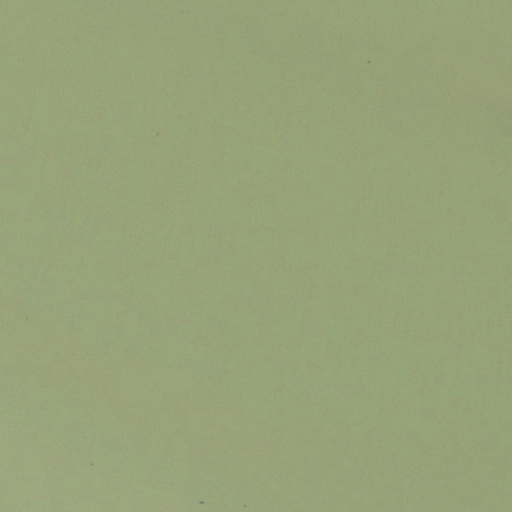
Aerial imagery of bar in Tennessee named Seven Islands Shoals containing only open water